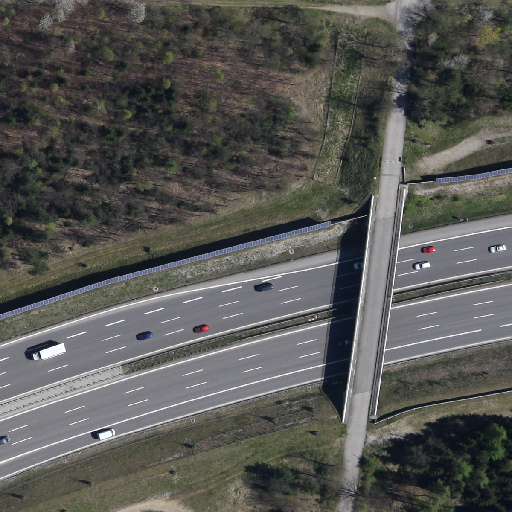
Referring expression: vehicle driving on the road